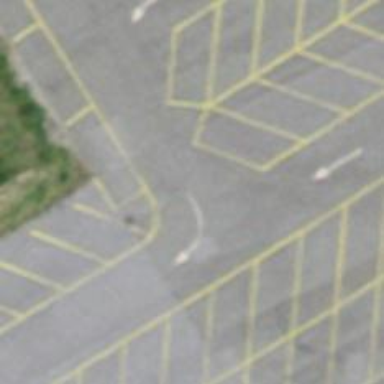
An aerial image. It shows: Asphalt parking aisle designated as service road.